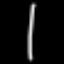
Label: line